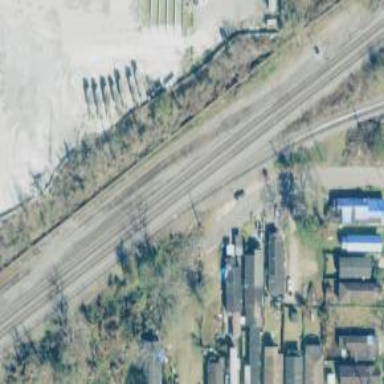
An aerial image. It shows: Railway siding for service.